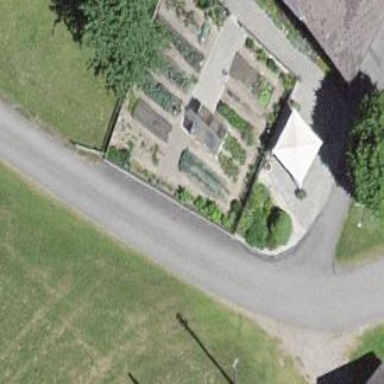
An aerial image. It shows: Garden area designated for leisure land.